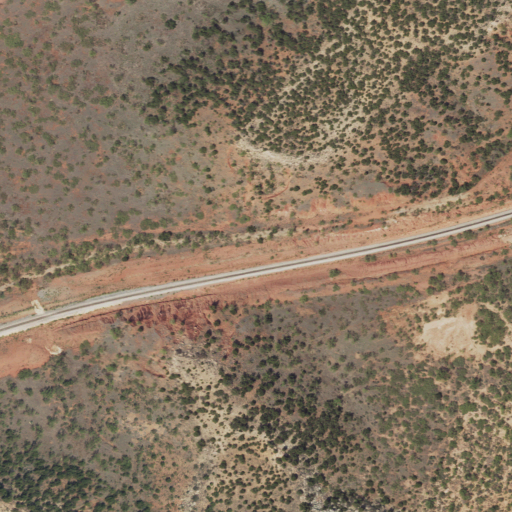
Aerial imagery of gap in Texas named Rattlesnake Gap containing shrub, grassland, and evergreen forest